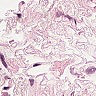
Metastatic tissue present: no